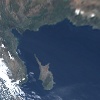
Label: water